Brain MRI study timepoint: followup_recurrence
T1CE (contrast-enhanced T1) slice:
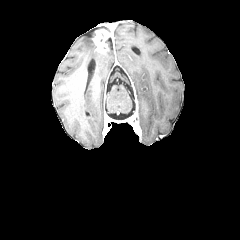
T2-FLAIR slice:
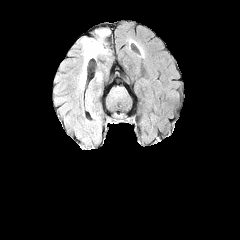